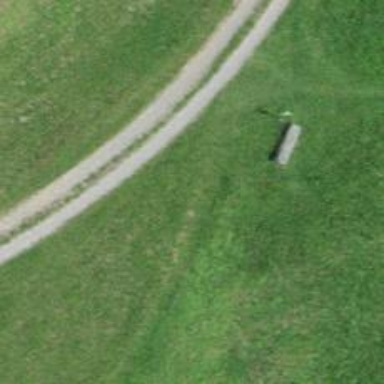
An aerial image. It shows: Wayside cross with historic significance.